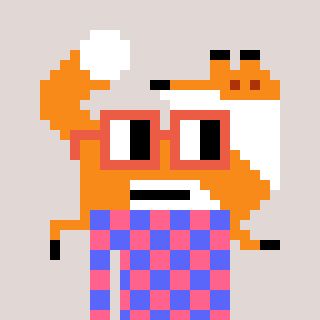
a pixel art character with square orange glasses, a fox-shaped head and a purple-colored body on a warm background